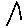
Label: star